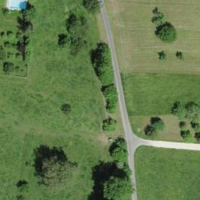
EUNIS habitat code: 25
Species observed at this site:
Cornus sanguinea